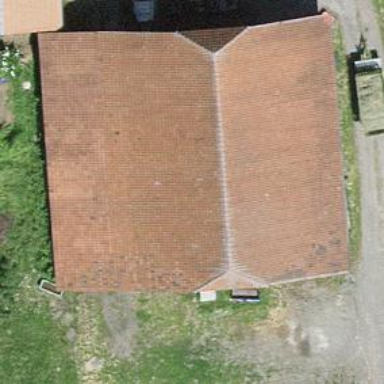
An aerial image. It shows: Rural barn.